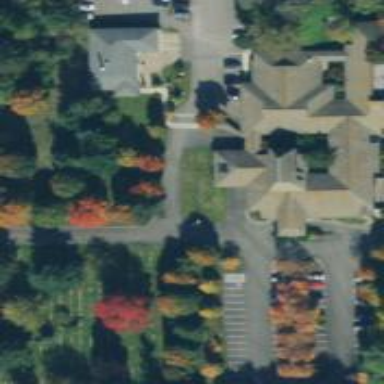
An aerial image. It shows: Driveway tunnel that serves as building passage.